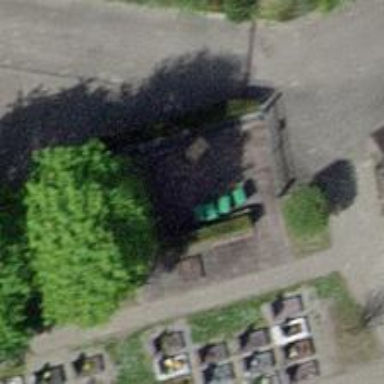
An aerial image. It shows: Recycling container for green waste at the recycling facility.